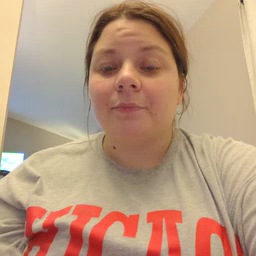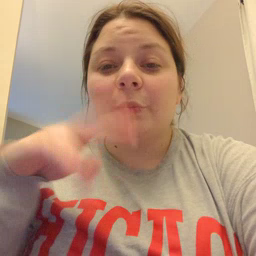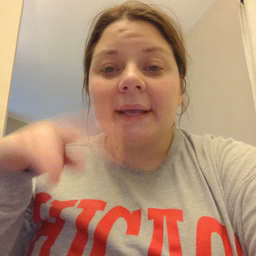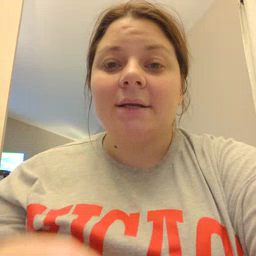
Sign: read